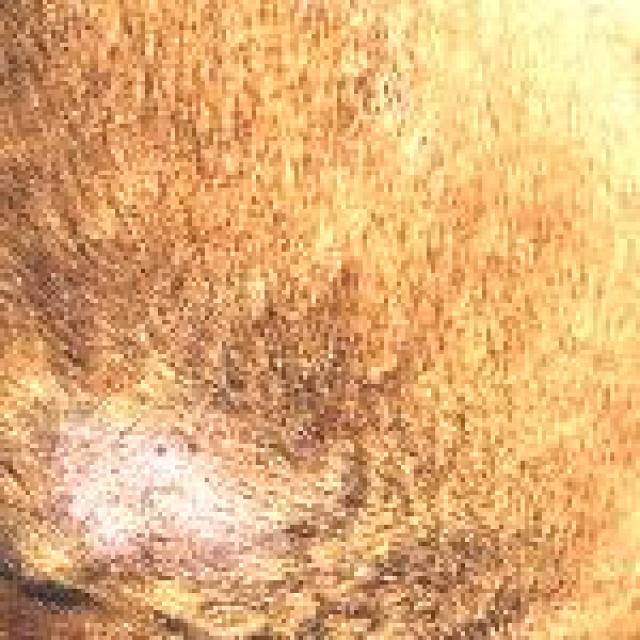
Canine fungal skin infection — characterized by alopecia, scaling, crusting, and circular lesions. Common agents include Malassezia and Candida species.